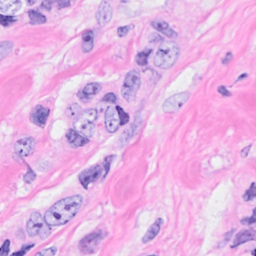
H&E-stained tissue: Breast